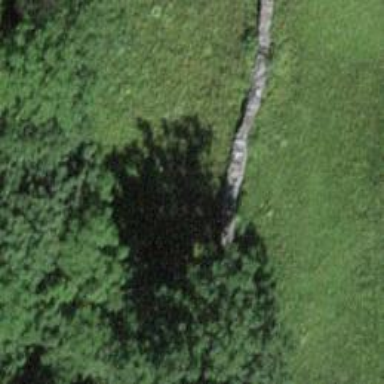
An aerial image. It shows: Wall barrier.